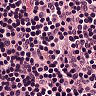
Metastatic tissue present: no